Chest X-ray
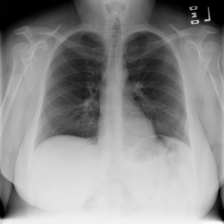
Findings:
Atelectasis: negative
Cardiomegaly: negative
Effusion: negative
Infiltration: negative
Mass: negative
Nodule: negative
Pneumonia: negative
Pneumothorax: negative
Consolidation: negative
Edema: negative
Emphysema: negative
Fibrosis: negative
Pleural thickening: negative
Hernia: negative